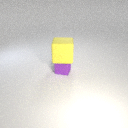
large yellow rubber cube above small purple metal cube